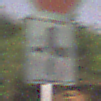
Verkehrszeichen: VerlaufVorfahrtsstrasse4
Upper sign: Stop
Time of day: Night
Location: Outdoor (Nature)
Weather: Clear
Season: NotSpecified
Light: Natural